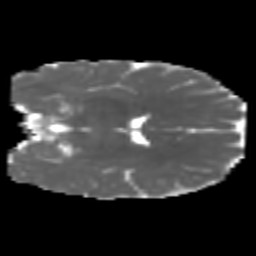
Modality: MD
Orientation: coronal
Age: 6
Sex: male
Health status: healthy